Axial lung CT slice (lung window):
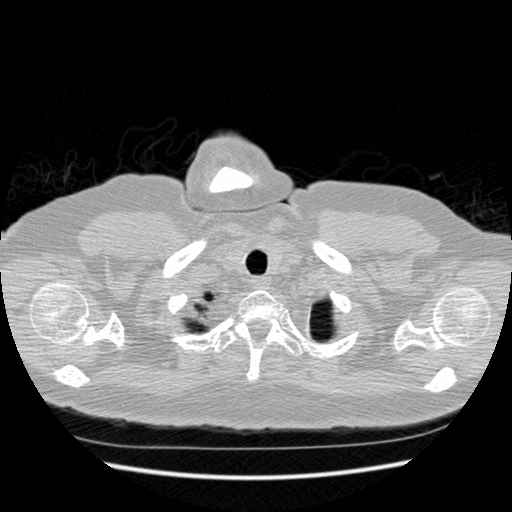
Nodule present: no